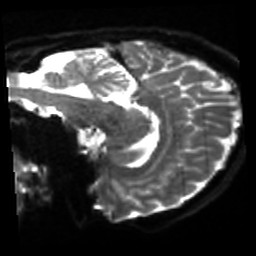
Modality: sbref
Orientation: sagittal
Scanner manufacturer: siemens
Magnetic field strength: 3 T
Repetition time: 4 s
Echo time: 0.0594 s